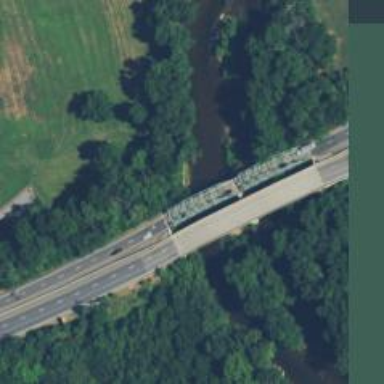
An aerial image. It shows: Truss bridge on primary highway expressway.